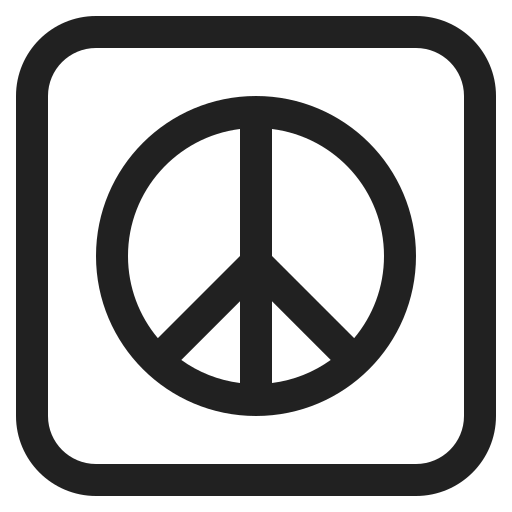
peace symbol high contrast